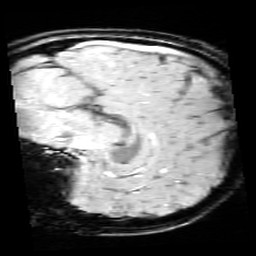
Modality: SWI
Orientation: sagittal
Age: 10
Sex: female
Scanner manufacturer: siemens
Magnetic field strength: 3 T
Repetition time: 0.027 s
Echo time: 0.02 s